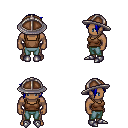
a pixel art fantasy rpg character, male body template, human, dark skin, brown pirate shirt, teal pants, blue pixie cut hairstyle, chain helm, metal boots, four views (front, back, left, right), 2x2 character sprite sheet, small pixel art, hard edges, no anti-aliasing